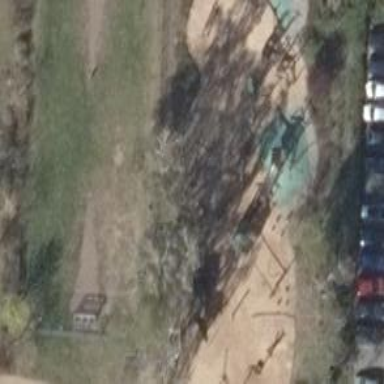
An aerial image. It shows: Playground structure.